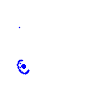
Particle: pion